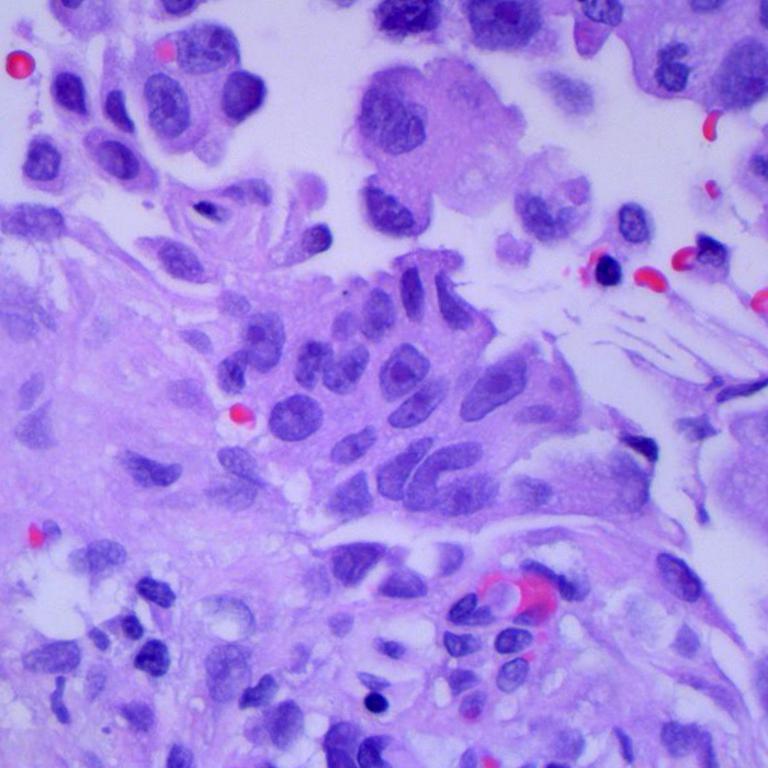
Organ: lung
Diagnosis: adenocarcinomas